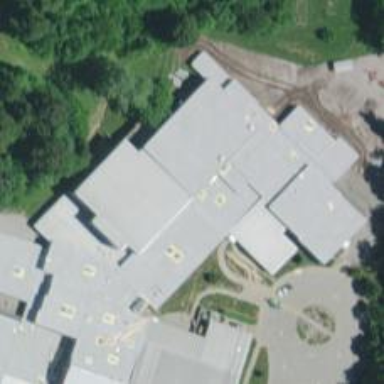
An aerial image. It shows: School.